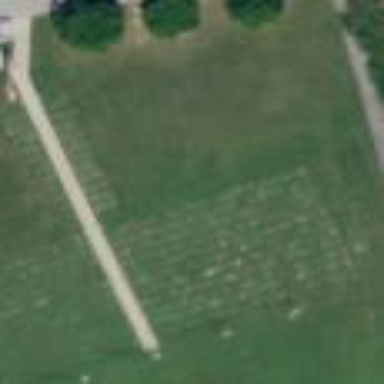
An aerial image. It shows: Sector within cemetery.